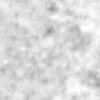
Label: no_change